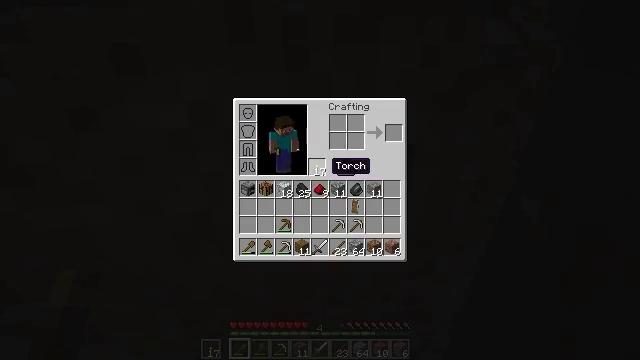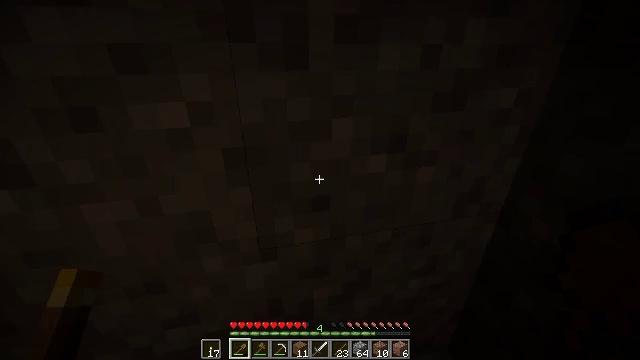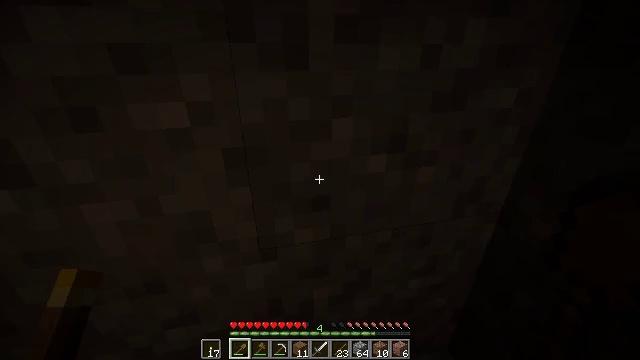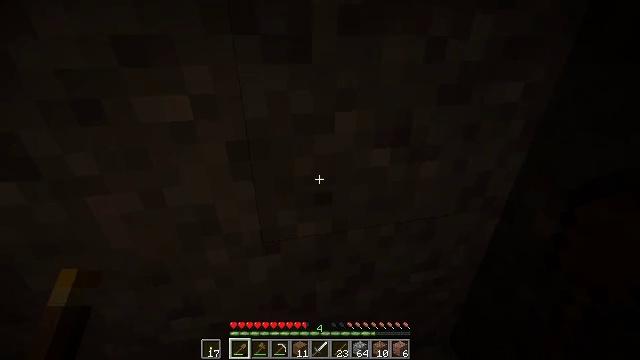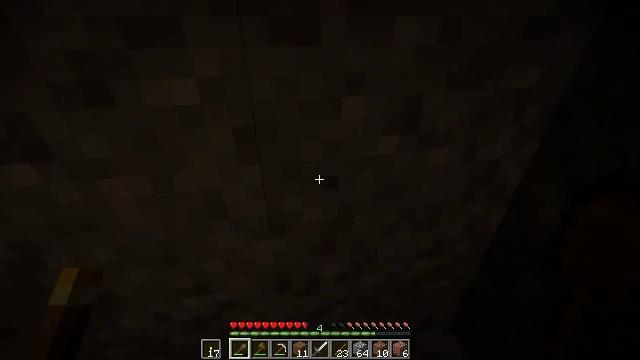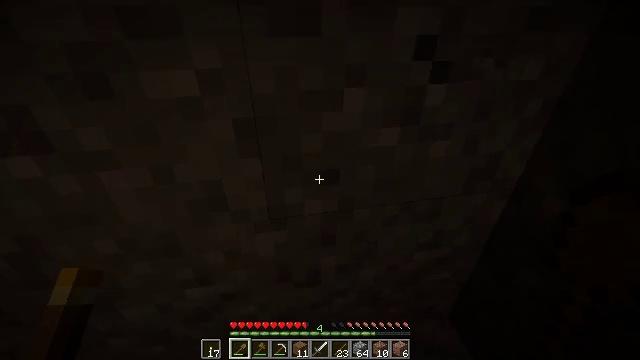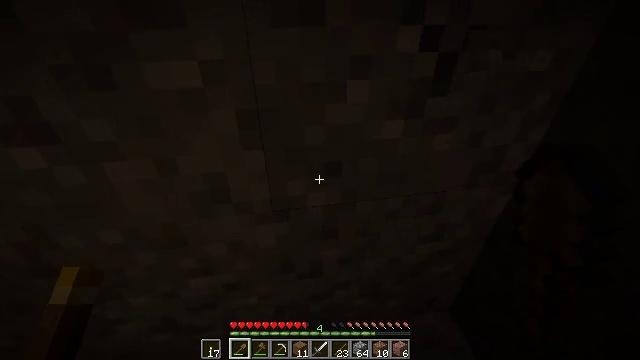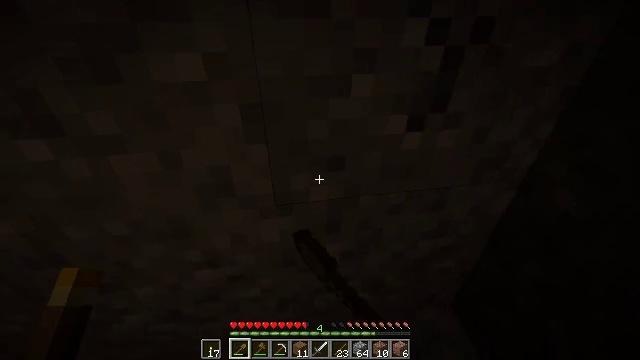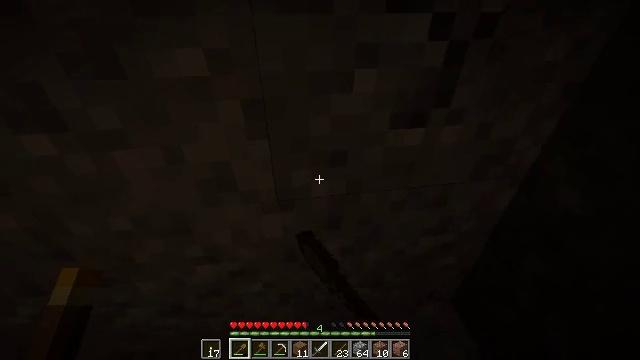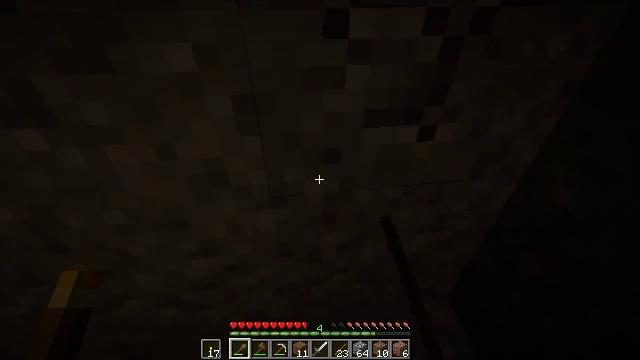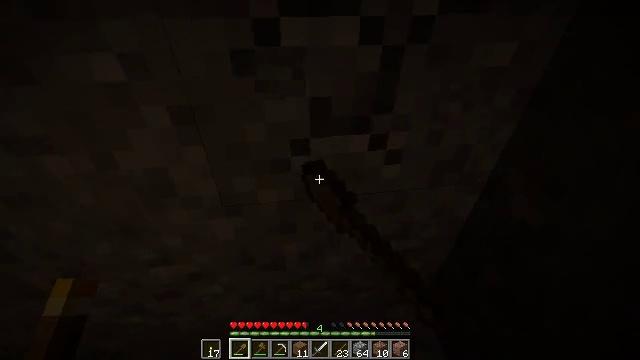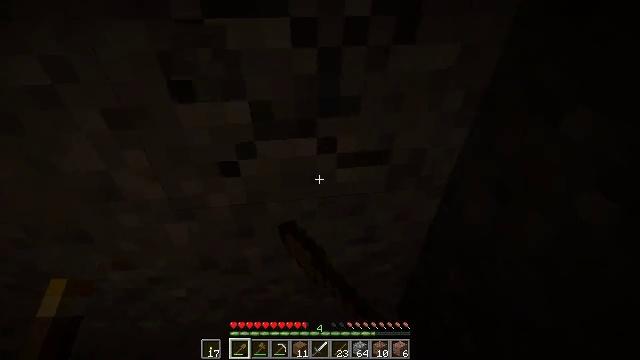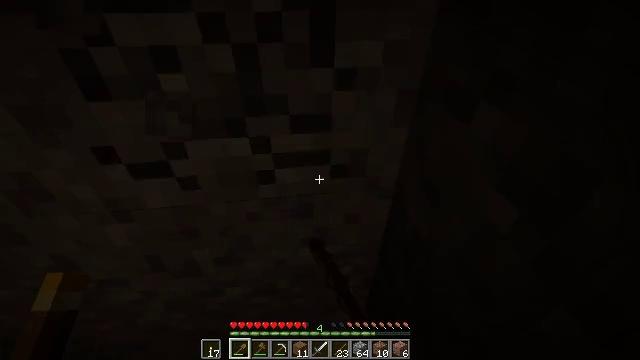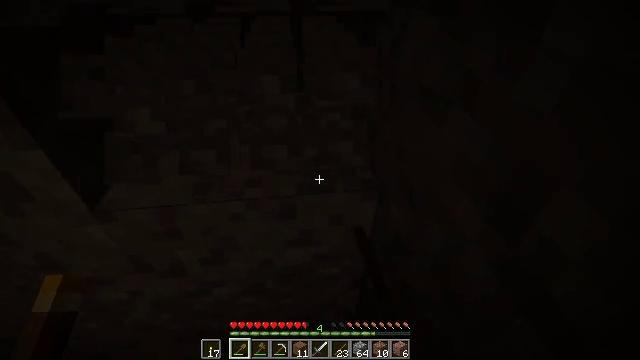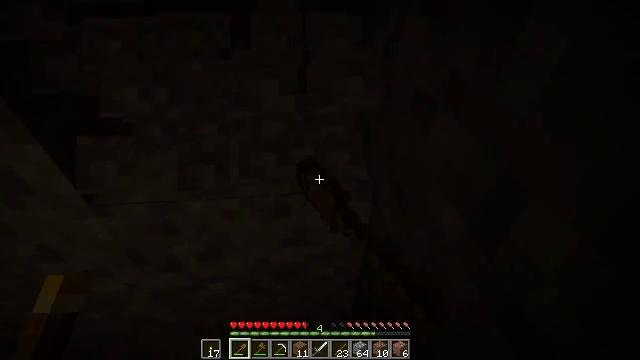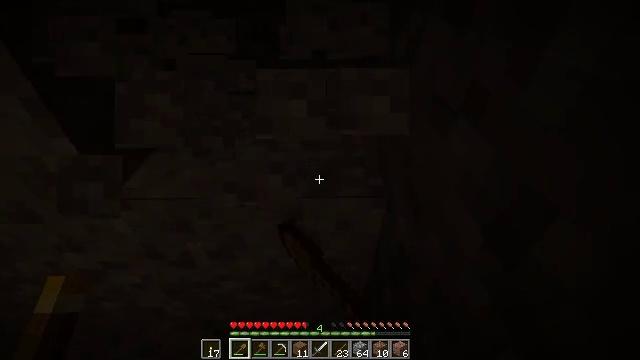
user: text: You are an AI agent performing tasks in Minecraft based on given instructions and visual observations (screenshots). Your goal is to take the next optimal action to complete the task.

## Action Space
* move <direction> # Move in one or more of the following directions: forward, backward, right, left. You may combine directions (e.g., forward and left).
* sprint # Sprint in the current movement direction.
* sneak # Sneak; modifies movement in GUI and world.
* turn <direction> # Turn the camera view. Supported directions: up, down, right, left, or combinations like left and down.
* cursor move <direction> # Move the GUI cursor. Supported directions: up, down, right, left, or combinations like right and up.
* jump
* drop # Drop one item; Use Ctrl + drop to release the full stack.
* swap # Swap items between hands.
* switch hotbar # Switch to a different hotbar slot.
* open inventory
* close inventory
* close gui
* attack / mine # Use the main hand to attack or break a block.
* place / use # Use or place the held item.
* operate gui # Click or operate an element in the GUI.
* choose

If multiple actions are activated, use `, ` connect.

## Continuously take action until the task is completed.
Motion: motion action
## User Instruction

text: Mine gravel from the ground.
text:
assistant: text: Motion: no_op
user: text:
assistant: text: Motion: no_op
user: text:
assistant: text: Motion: turn down
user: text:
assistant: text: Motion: turn left and down
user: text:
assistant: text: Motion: turn down, attack / mine
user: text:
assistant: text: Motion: turn down, attack / mine
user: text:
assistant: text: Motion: turn down, attack / mine
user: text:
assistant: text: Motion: attack / mine
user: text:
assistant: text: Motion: move right, turn left and down, attack / mine
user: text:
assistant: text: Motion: move right, attack / mine
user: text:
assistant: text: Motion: move right, attack / mine
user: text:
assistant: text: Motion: move back and move right, attack / mine
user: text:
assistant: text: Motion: move back and move right, attack / mine
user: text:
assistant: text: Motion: move back and move right, turn left, attack / mine
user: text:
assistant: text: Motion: move back and move right, turn left, attack / mine
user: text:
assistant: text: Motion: move back, turn left, attack / mine
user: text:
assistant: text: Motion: move back, attack / mine
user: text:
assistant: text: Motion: move back, attack / mine
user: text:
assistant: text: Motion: move back, attack / mine
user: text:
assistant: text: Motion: attack / mine
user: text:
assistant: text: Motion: attack / mine
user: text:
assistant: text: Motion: attack / mine
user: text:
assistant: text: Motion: attack / mine
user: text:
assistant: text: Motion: attack / mine
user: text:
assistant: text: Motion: attack / mine
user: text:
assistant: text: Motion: attack / mine
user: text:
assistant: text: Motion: attack / mine
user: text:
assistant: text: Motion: attack / mine
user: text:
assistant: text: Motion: attack / mine
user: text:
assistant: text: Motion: attack / mine